Breast ultrasound image
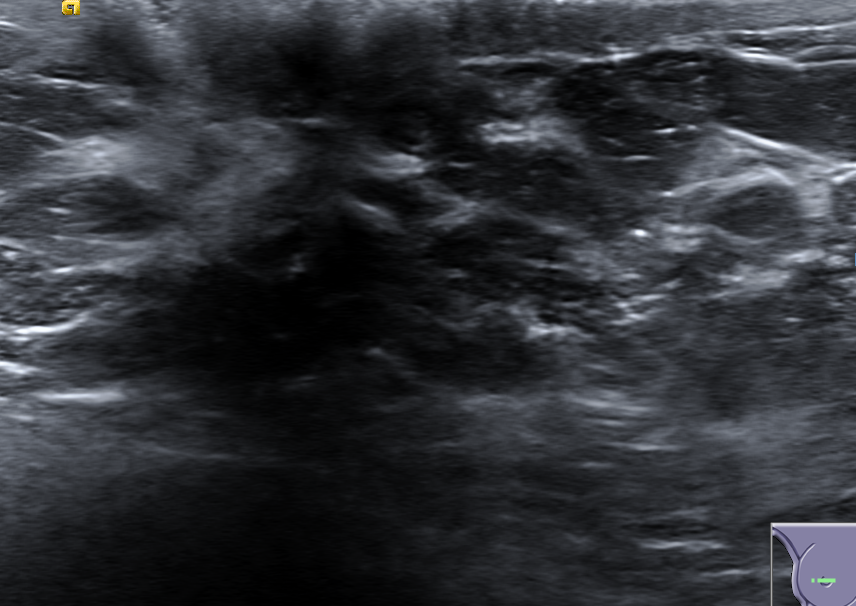
Diagnosis: normal